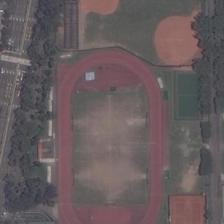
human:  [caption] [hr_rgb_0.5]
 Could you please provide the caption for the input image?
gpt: a playground with baseball fields next to it is next to a road .

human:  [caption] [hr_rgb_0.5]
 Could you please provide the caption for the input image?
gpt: a playground with two baseball fields next to it is between two rows of green trees .

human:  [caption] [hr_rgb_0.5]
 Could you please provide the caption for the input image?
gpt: an old court locate in a rectangular grass .

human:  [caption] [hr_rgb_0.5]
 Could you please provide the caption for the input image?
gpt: this course is already very old, the surrounding baseball field and tennis courts also need to be repaired .

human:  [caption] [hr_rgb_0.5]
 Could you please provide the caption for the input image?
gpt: a playground with baseball fields and two basketball fields is between two rows of green trees .